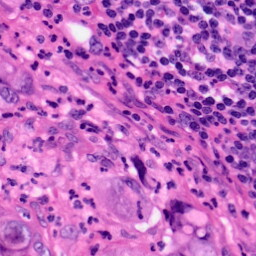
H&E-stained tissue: Pancreatic